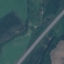
Label: Highway